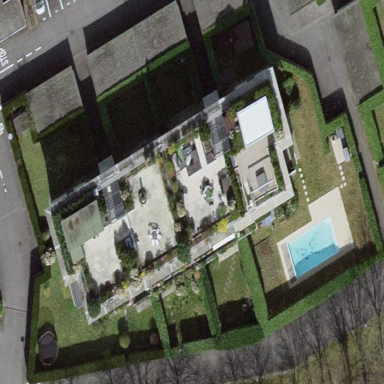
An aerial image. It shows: Garden surrounded by fence.